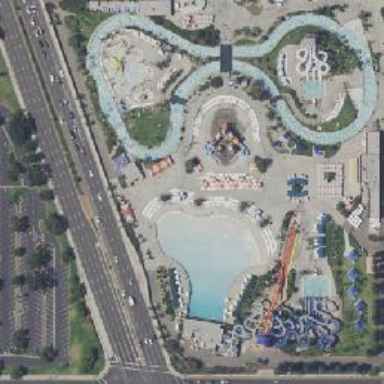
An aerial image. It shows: Water slide attraction.